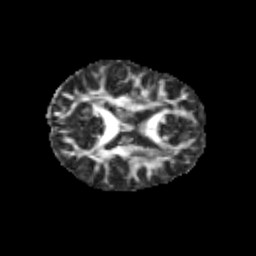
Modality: FA
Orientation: axial
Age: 11
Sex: male
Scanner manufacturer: siemens
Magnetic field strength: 3 T
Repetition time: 3.8 s
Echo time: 0.07 s